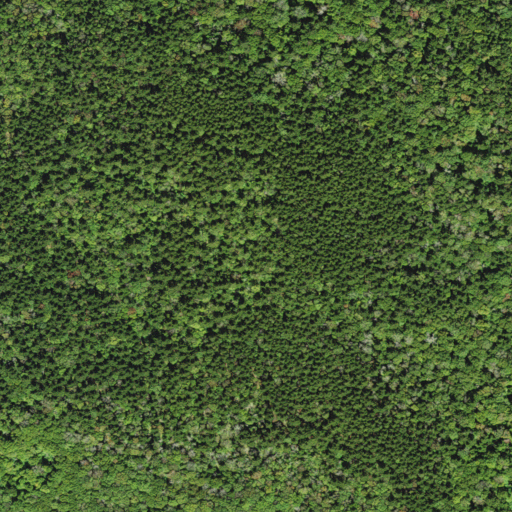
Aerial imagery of mountain in West Virginia named Tea Creek Mountain containing mixed forest, evergreen forest, open development, and deciduous forest